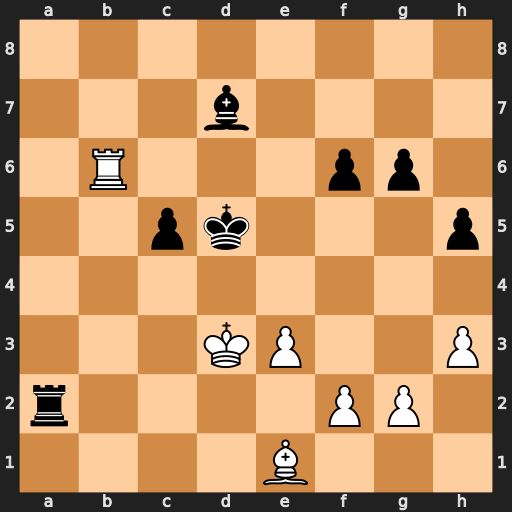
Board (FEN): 8/3b4/1R3pp1/2pk3p/8/3KP2P/r4PP1/4B3
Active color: w
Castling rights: -
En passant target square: -
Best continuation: e4+ Ke5 Bc3+